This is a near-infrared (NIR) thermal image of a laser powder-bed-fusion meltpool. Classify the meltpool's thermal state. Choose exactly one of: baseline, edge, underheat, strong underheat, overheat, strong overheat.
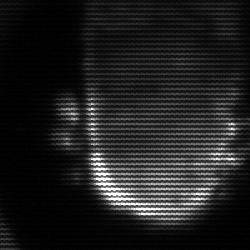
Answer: baseline